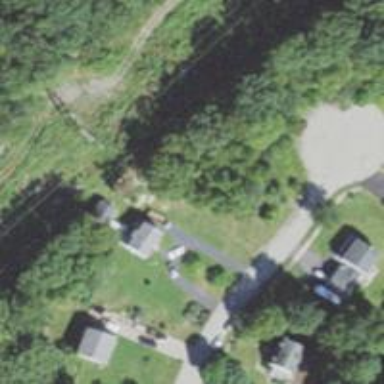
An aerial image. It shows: Residential driveway serving as service road.